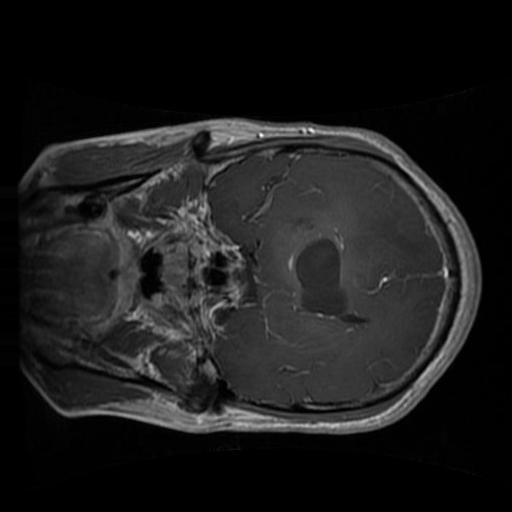
Label: brain_glioma